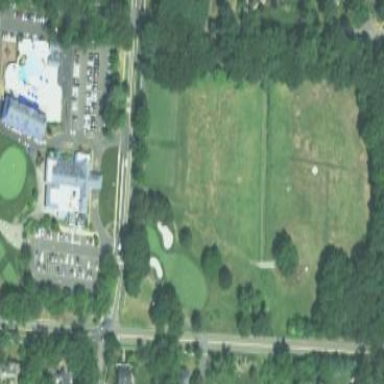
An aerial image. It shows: Grassy area used as driving range for golf.